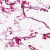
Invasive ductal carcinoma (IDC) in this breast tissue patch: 0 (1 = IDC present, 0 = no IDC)